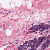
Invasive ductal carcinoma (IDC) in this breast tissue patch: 0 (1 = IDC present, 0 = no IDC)